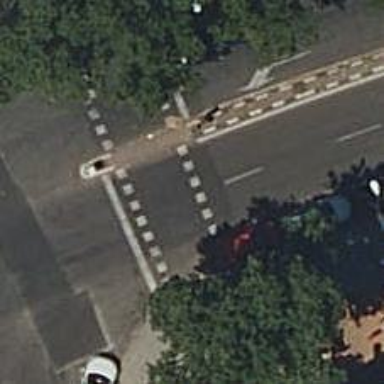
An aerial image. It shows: Crossing on the footway with traffic signals.